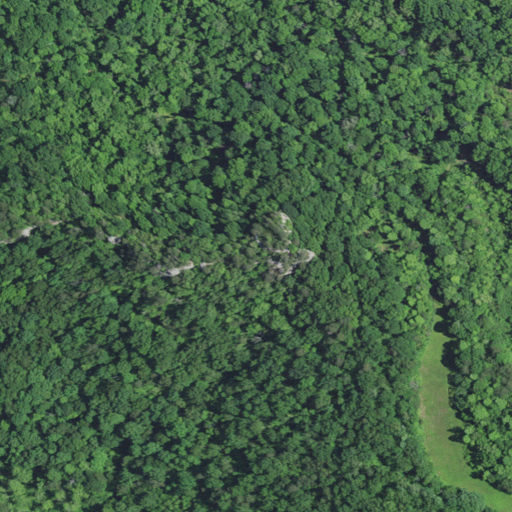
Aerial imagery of mountain in Kentucky named Pinnacle Rock containing deciduous forest and mixed forest